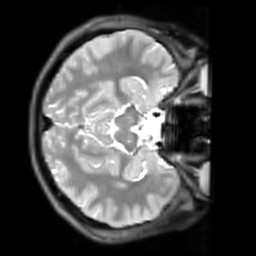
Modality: PDw
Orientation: axial
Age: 23
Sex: female
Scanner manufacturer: siemens
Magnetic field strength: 3 T
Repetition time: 11.88 s
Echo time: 0.014 s